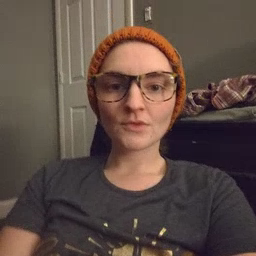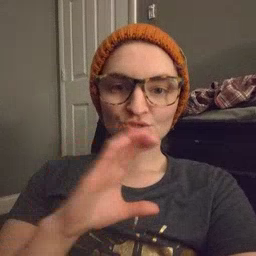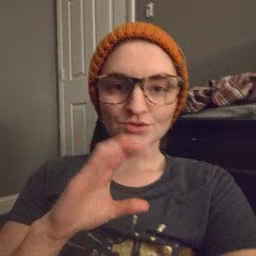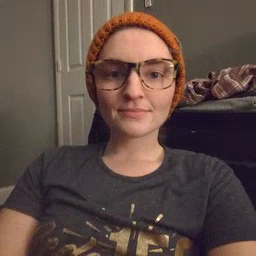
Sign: chocolate